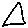
Label: triangle